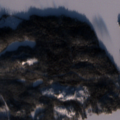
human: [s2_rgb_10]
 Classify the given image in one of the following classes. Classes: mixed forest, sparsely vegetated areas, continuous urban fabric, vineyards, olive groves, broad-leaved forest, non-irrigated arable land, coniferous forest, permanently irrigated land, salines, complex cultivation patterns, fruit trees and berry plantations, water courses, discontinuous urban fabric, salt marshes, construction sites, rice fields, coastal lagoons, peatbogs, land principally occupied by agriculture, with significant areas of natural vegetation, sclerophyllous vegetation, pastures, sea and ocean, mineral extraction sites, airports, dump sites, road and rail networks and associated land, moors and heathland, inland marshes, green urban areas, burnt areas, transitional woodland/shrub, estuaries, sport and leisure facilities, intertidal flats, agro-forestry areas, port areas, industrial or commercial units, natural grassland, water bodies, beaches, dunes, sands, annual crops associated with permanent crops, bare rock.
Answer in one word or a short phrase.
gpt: coniferous forest, mixed forest, water bodies